Question: Is there a limit to the amount of data/text that can be stored in a TextBlock/ScrollViewer?
I currently have this:
'''
<ScrollViewer Height="Auto" Margin="0,151,0,0">
<TextBlock x:Name="auditText" Text="TextBlock"
VerticalAlignment="Top" Foreground="White" Height="Auto" Margin="0,10,0,0" Grid.Row="1" Padding="20" TextWrapping="Wrap">
</TextBlock>
</ScrollViewer>
'''
It appears to work but as I get further down the scroll I find this:

As you can see there is more text but it just stops....any ideas?
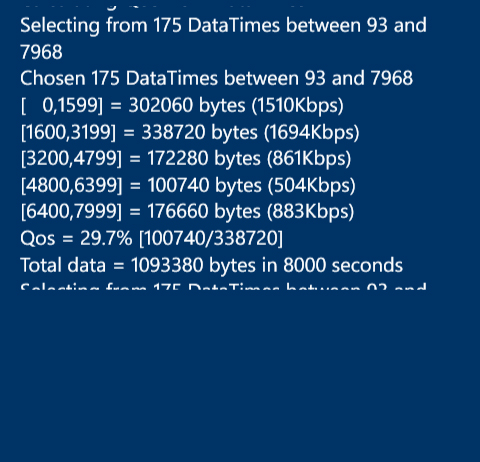
Answer: The reason for this issue is that any element that must be displayed beyond the area which is larger than 2048x2048 pixels would be clipped by the platform.
You need to divide up your text into segments blocks and display.
<URL>